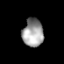
Tissue: prostate
Cell type: Fibroblasts
Senescence score: 0.8362
Nuclear area (px): 567
Mean DAPI intensity: 159.393